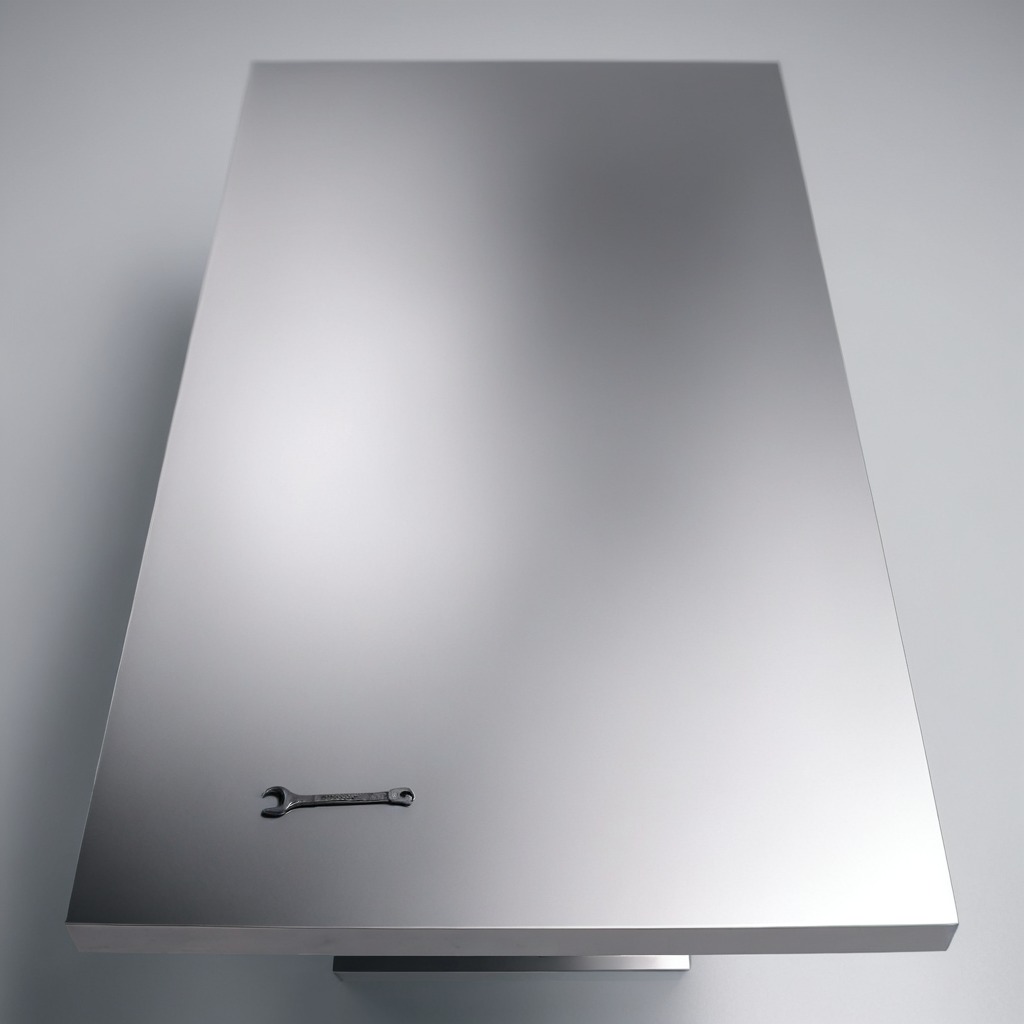
A wrench lies on a stainless steel table in a high-end prototyping lab.